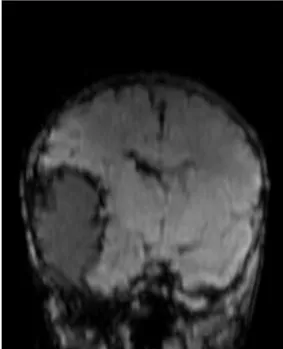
CUS and MRI findings of case 1. MRI susceptibility-weighted imaging sequence, coronal view, showing an intra-axial hemorrhage in the right temporo-occipital region with an extra-axial component in the frontotemporal region, with a maximal thickness of 32 mm. This causes a mass effect on the right temporal lobe with midline shift of 5 mm to the left.
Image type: radiology (mri)